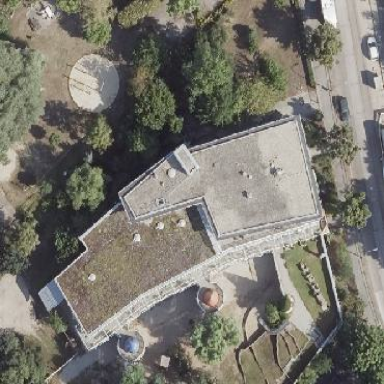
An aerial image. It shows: Part of building.